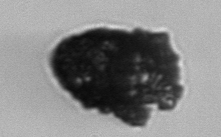
Label: Stenosemella_pacifica